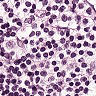
Metastatic tissue present: no